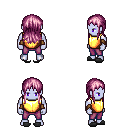
a pixel art fantasy rpg character, male body template, dark elf, purple skin, gold chest armor, magenta pants, pink unkempt hairstyle, cloth bracers, gray slippers, four views (front, back, left, right), 2x2 character sprite sheet, small pixel art, hard edges, no anti-aliasing